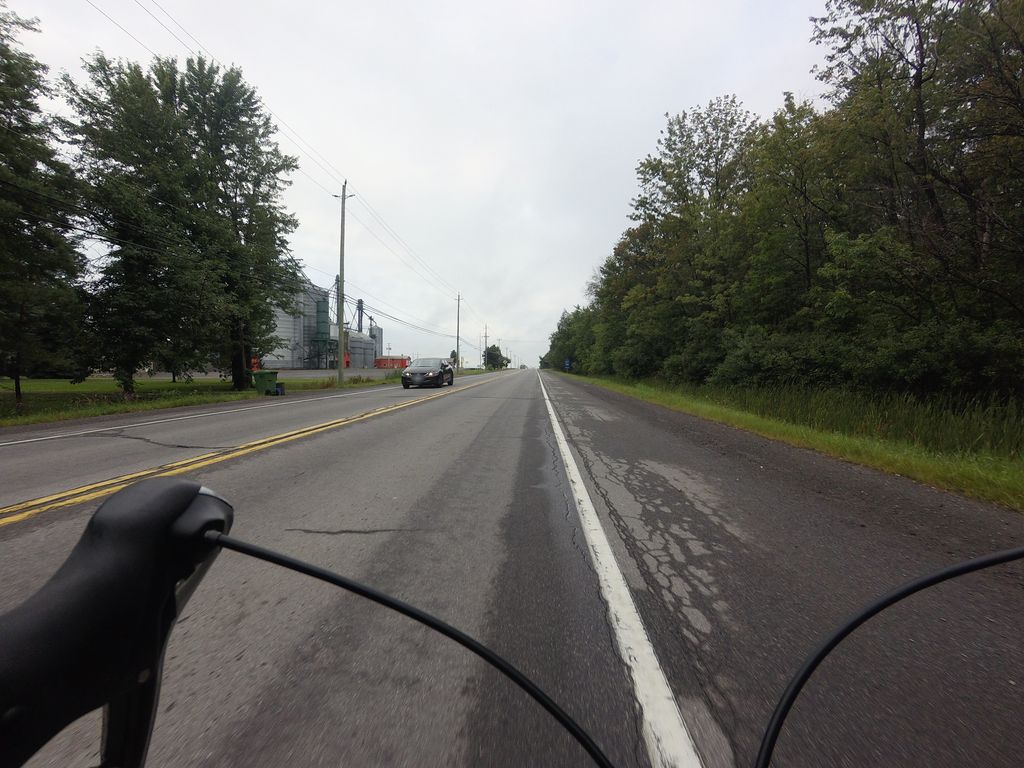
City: ottawa-gatineau